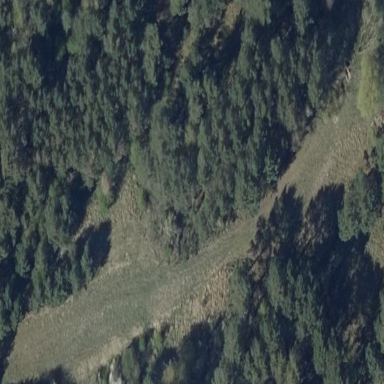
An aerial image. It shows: Pasture used as meadow.